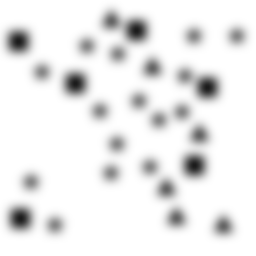
Squares: 6
Triangles: 6
Stars: 15
Total shapes: 27